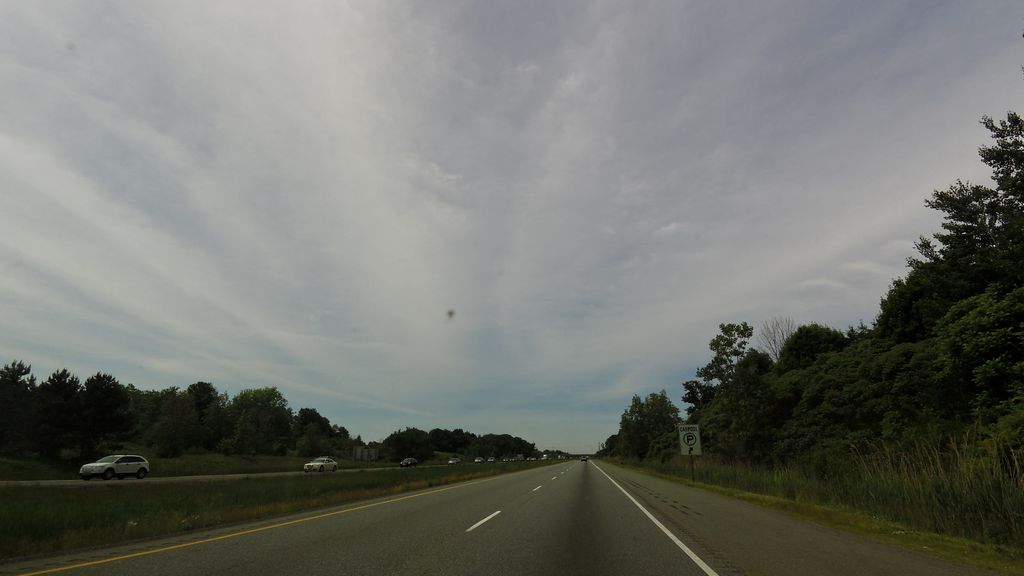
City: hamilton